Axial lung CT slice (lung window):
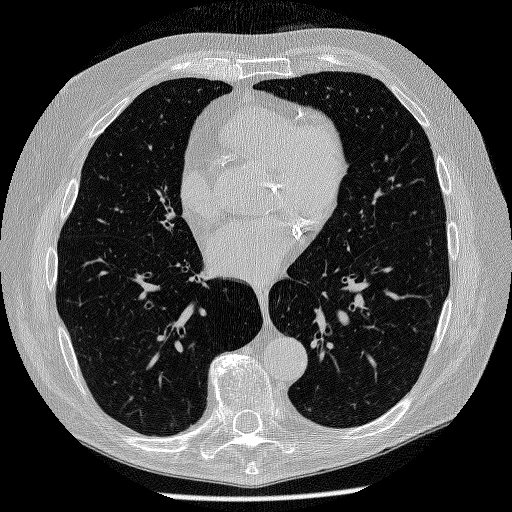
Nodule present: no